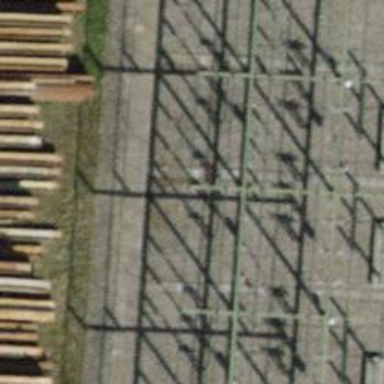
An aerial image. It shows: Busbar power line with 3 cables.